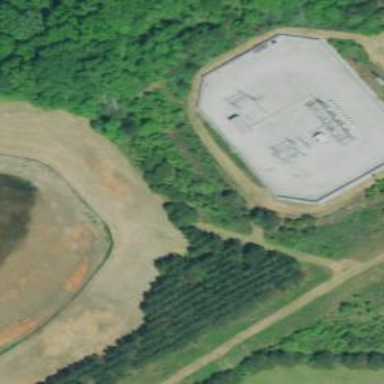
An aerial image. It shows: Distribution level power substation enclosed by fence.